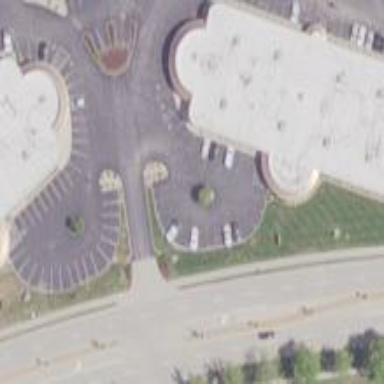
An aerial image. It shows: Commercial building.